Question: Ok, so I have a weird problem with OpenGL in landscape mode on iOS.
From what I've read on the internet I have to rotate the scene myself, so I did that like this:
'''
void GameViewController::onSurfaceChanged(int width, int height)
{
float aspect = (float)width / (float)height;
float fovy = 90.0f;
glMatrixMode(GL_PROJECTION);
float xmin, xmax, ymin, ymax;
ymax = 0.01f * Math::tan(fovy * 3.1415f / 360.0);
ymin = -ymax;
xmin = ymin * aspect;
xmax = ymax * aspect;
glViewport(0, 0, width, height);
glLoadIdentity();
glRotatef(-90.0f, 0.0f, 0.0f, 1.0f);
glFrustumf(xmin, xmax, ymin, ymax, 0.01f, 320.0f);
}
'''
My center of my camera isn't the center of the screen now though. So I reset all matrices (projection, modelview) so they are all identity, and then I drew a unit circle on the screen. Now I see what's going wrong, not all coordinates from -1 to 1 are actually on my screen! Here is a screenshot to show what I mean:

Now my question: what could possibly cause this?
EDIT: after some more investigation i found that in this obj-c method:
'''
-(void)setupView:(GLView*)view
{
CGRect rect = view.bounds;
glViewport(0, 0, rect.size.width, rect.size.height);
gameView->onSurfaceCreated();
gameView->onSurfaceChanged(rect.size.width, rect.size.height);
view.multipleTouchEnabled = YES;
}
'''
the view's size suddenly turned out to be 1216*1568. The problem is probably there. Manually passing 768 * 1024 to onSurfaceChanged gives me even weirder results.
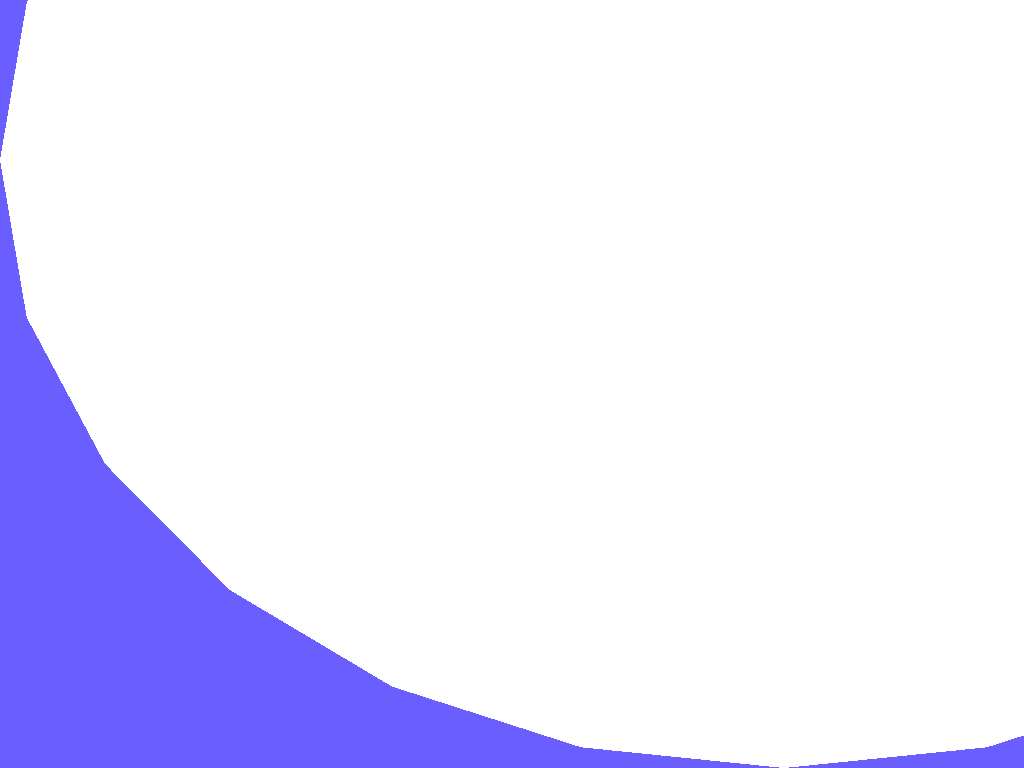
Answer: Seems like there was an error in the template I was using. Using the default Open GL ES template way of creating a context gives me the proper 1024*768 screen size. Problem fixed.